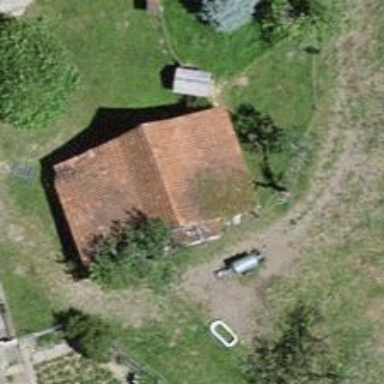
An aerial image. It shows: Rural barn.